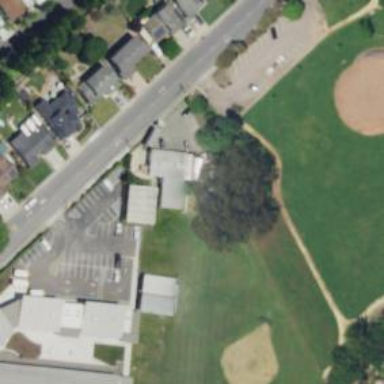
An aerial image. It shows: School.